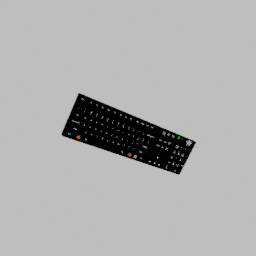
Label: electronics